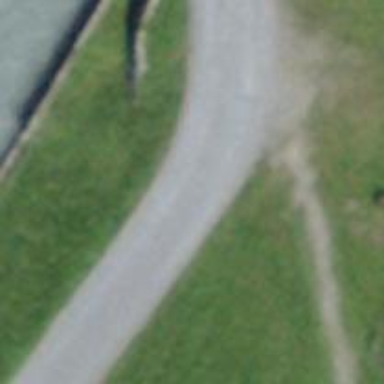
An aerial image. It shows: Unclassified road with asphalt surface.